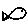
Label: fish